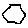
Label: hexagon